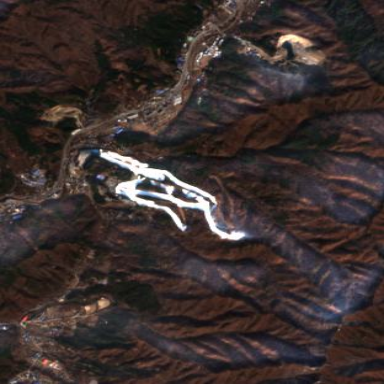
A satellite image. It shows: Area designated for winter sports.